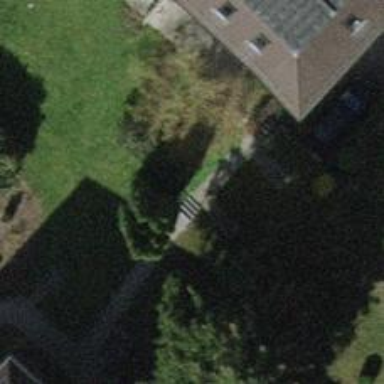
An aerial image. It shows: Flight of steps with sett surface.